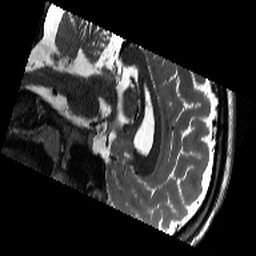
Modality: T2w
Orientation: sagittal
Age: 23
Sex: male
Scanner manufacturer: siemens
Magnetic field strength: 3 T
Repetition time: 11.39 s
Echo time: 0.09 s